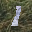
Label: 1